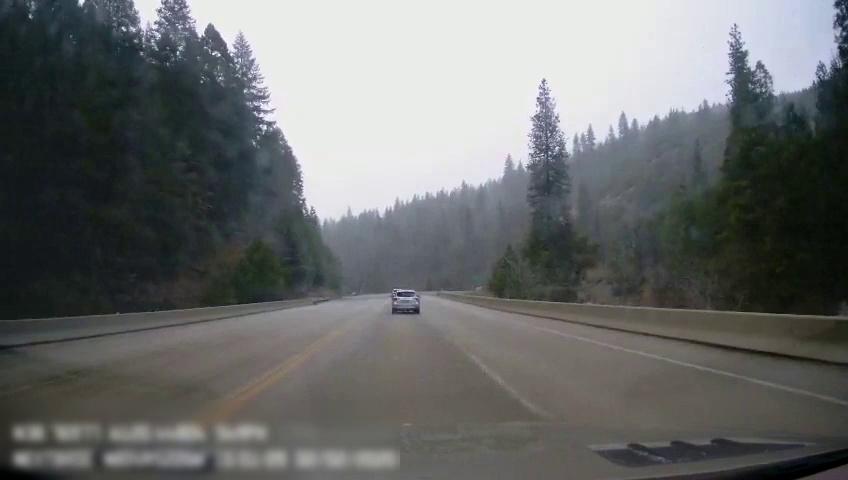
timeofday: Day
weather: Cloudy
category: Drivable Space
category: Vehicles | SUV
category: Vehicles | SUV
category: Lanes | Current Lane
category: Lanes | Current Lane
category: Lanes | Opposite Lane
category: Lanes | Alternate Lane